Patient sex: M
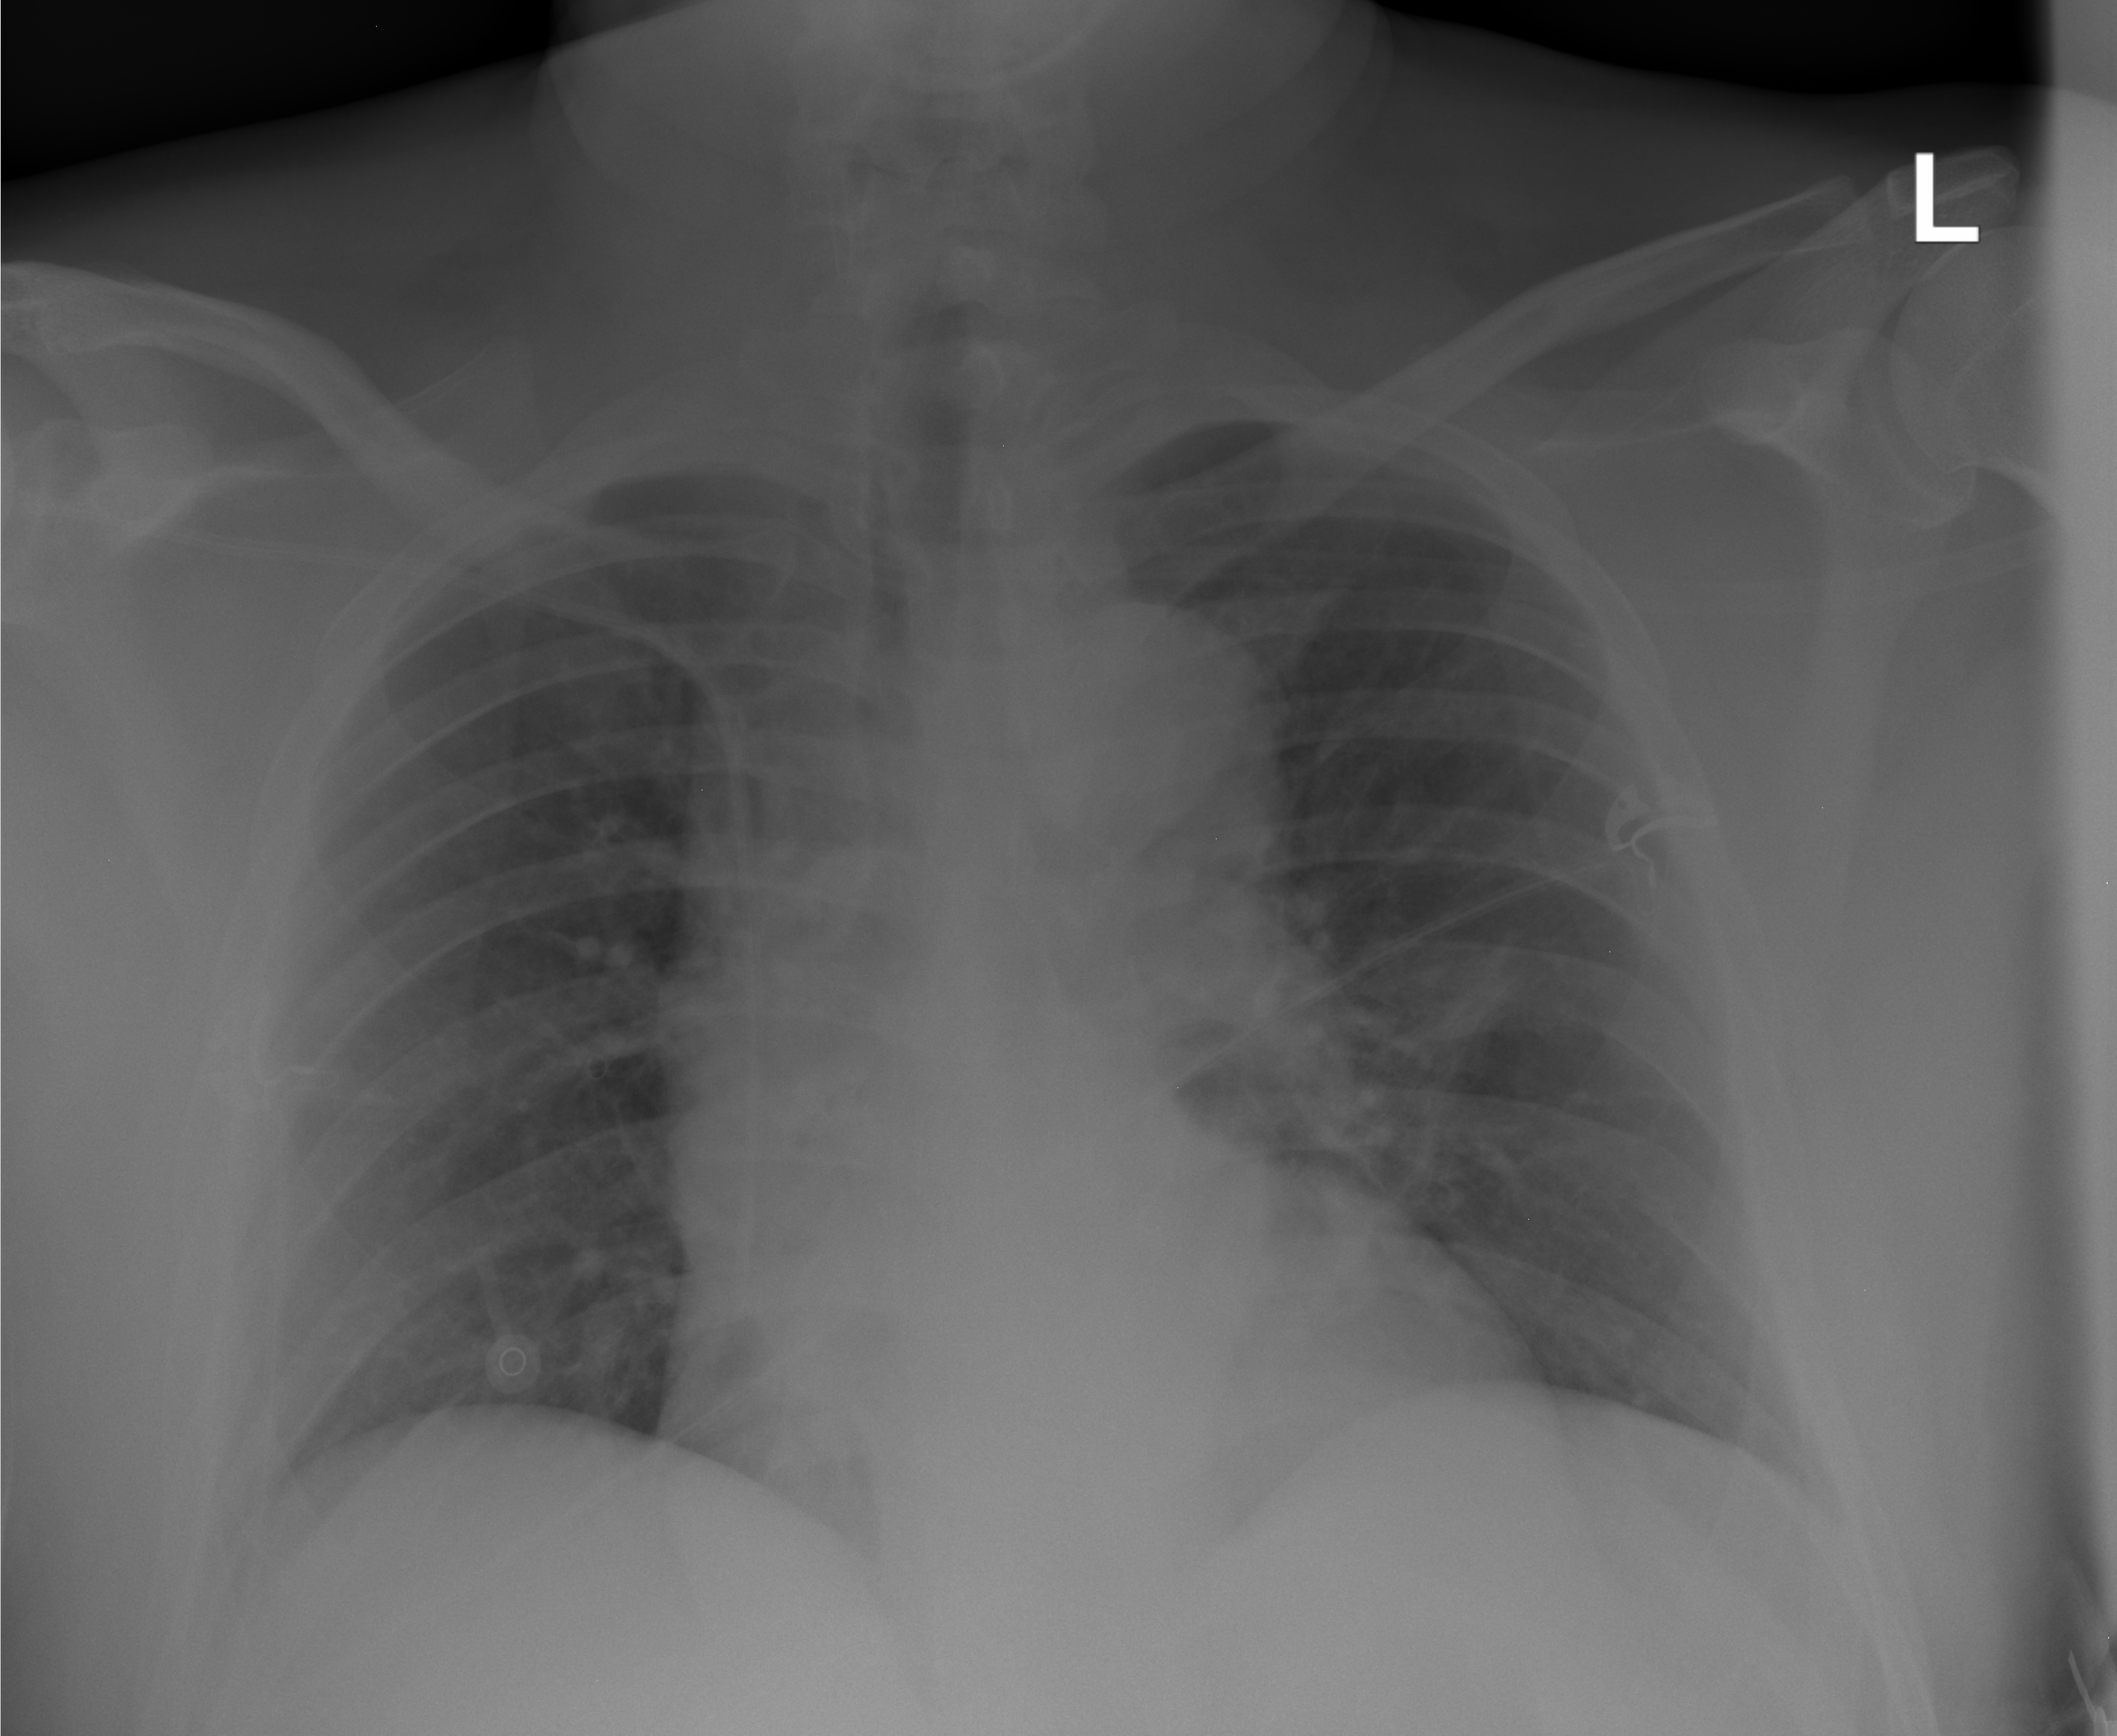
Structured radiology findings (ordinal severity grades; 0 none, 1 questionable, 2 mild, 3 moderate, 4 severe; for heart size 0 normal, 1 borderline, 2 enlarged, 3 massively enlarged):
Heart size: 2
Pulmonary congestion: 0
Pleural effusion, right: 0
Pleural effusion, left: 0
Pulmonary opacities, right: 0
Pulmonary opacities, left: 0
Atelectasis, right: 0
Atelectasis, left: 2